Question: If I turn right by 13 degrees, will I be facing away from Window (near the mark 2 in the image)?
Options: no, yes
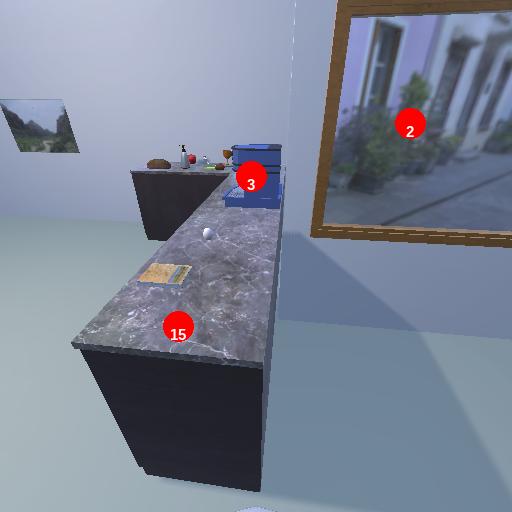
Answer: no